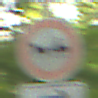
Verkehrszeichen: VerbotGespannfuhrwerke
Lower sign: RichtungsangabeDurchPfeile5
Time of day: MorningAfternoon
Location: Outdoor (RoadRail)
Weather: Clear
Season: NotSpecified
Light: Natural